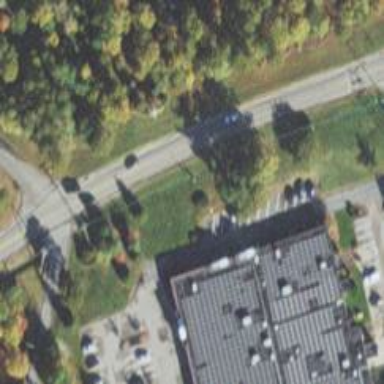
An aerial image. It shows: Parking space is available.